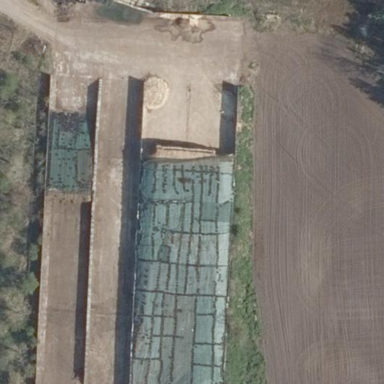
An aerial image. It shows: Silo used for storing silage produce.